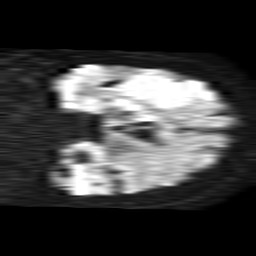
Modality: TRACE
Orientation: coronal
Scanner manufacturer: philips
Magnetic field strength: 1.5 T
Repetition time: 4.6 s
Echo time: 0.08631 s